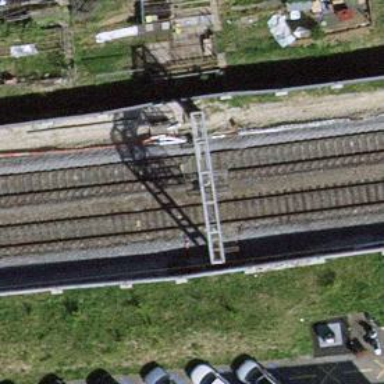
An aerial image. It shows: Railway signal.